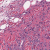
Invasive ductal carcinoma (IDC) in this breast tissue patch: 1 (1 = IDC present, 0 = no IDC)